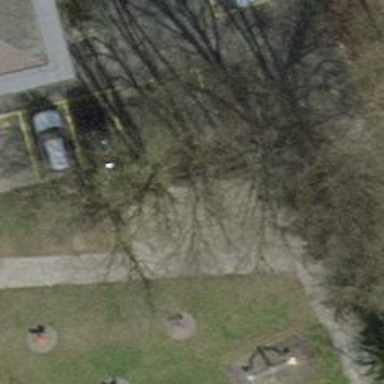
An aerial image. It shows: Brown bench.